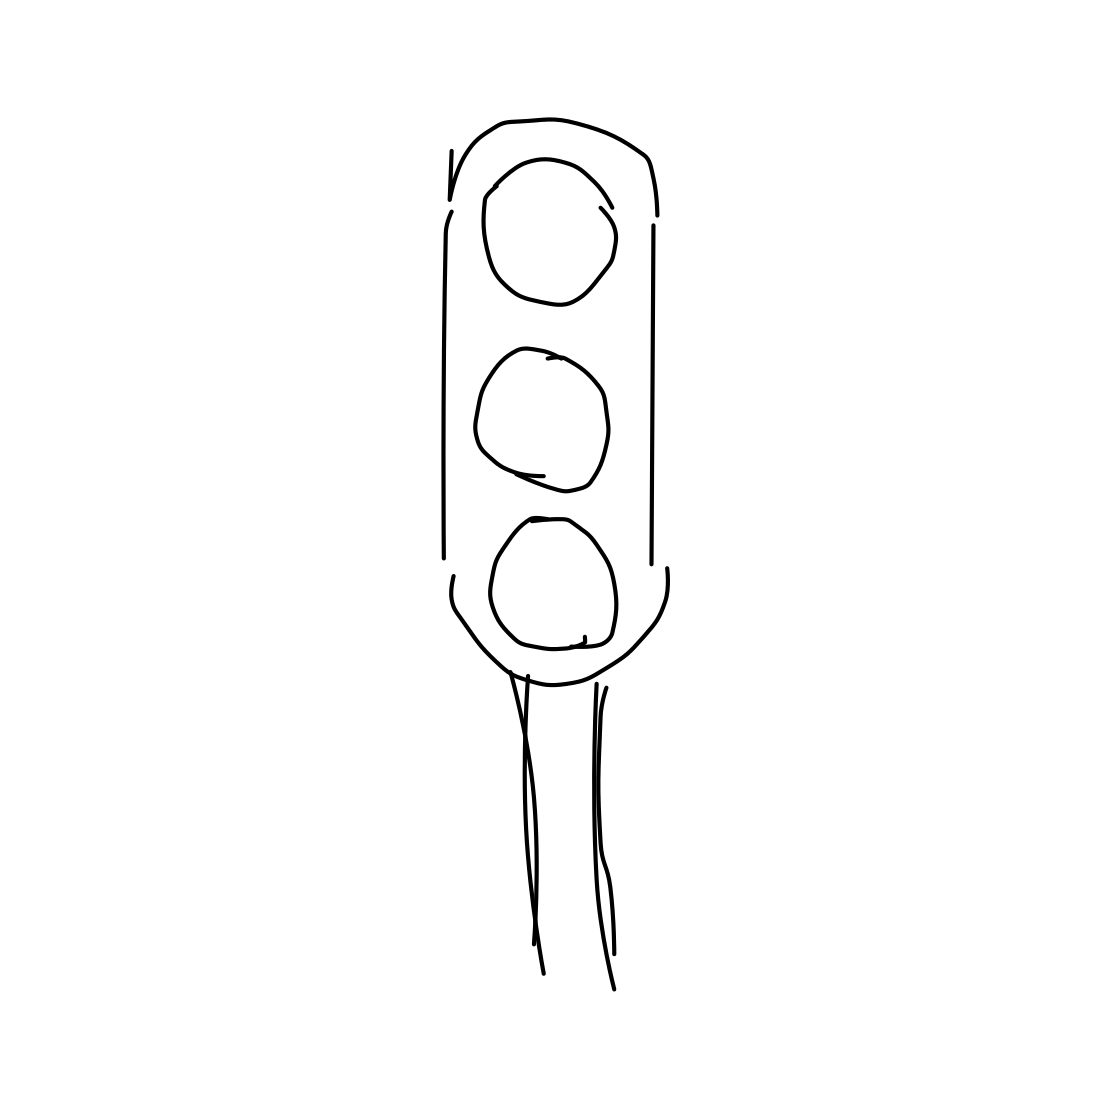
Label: traffic light